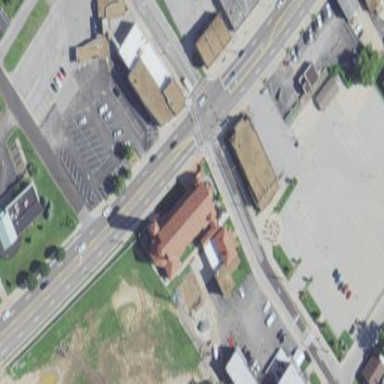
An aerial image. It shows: Building serving as place of worship.